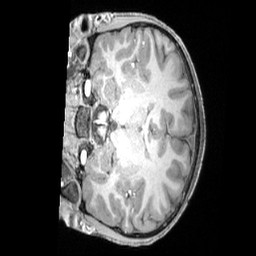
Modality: T1w
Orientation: coronal
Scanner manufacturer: siemens
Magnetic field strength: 3 T
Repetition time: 2.4 s
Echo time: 0.00224 s